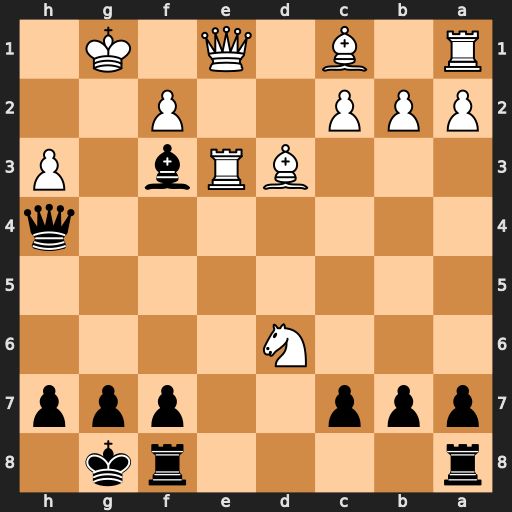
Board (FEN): r4rk1/ppp2ppp/3N4/8/7q/3BRb1P/PPP2P2/R1B1Q1K1
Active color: b
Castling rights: -
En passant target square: -
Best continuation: Qg5+ Kf1 Qg2#